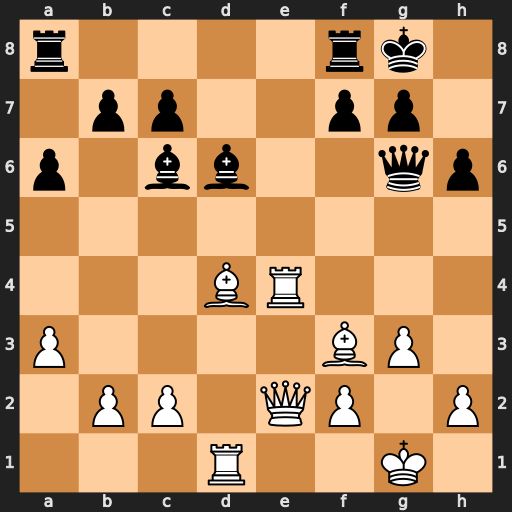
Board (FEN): r4rk1/1pp2pp1/p1bb2qp/8/3BR3/P4BP1/1PP1QP1P/3R2K1
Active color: w
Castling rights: -
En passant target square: -
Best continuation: Rg4 Qxg4 Bxg4